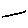
Label: line